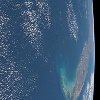
Label: water